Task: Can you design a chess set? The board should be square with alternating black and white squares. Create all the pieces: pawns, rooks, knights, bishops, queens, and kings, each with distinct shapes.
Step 289:
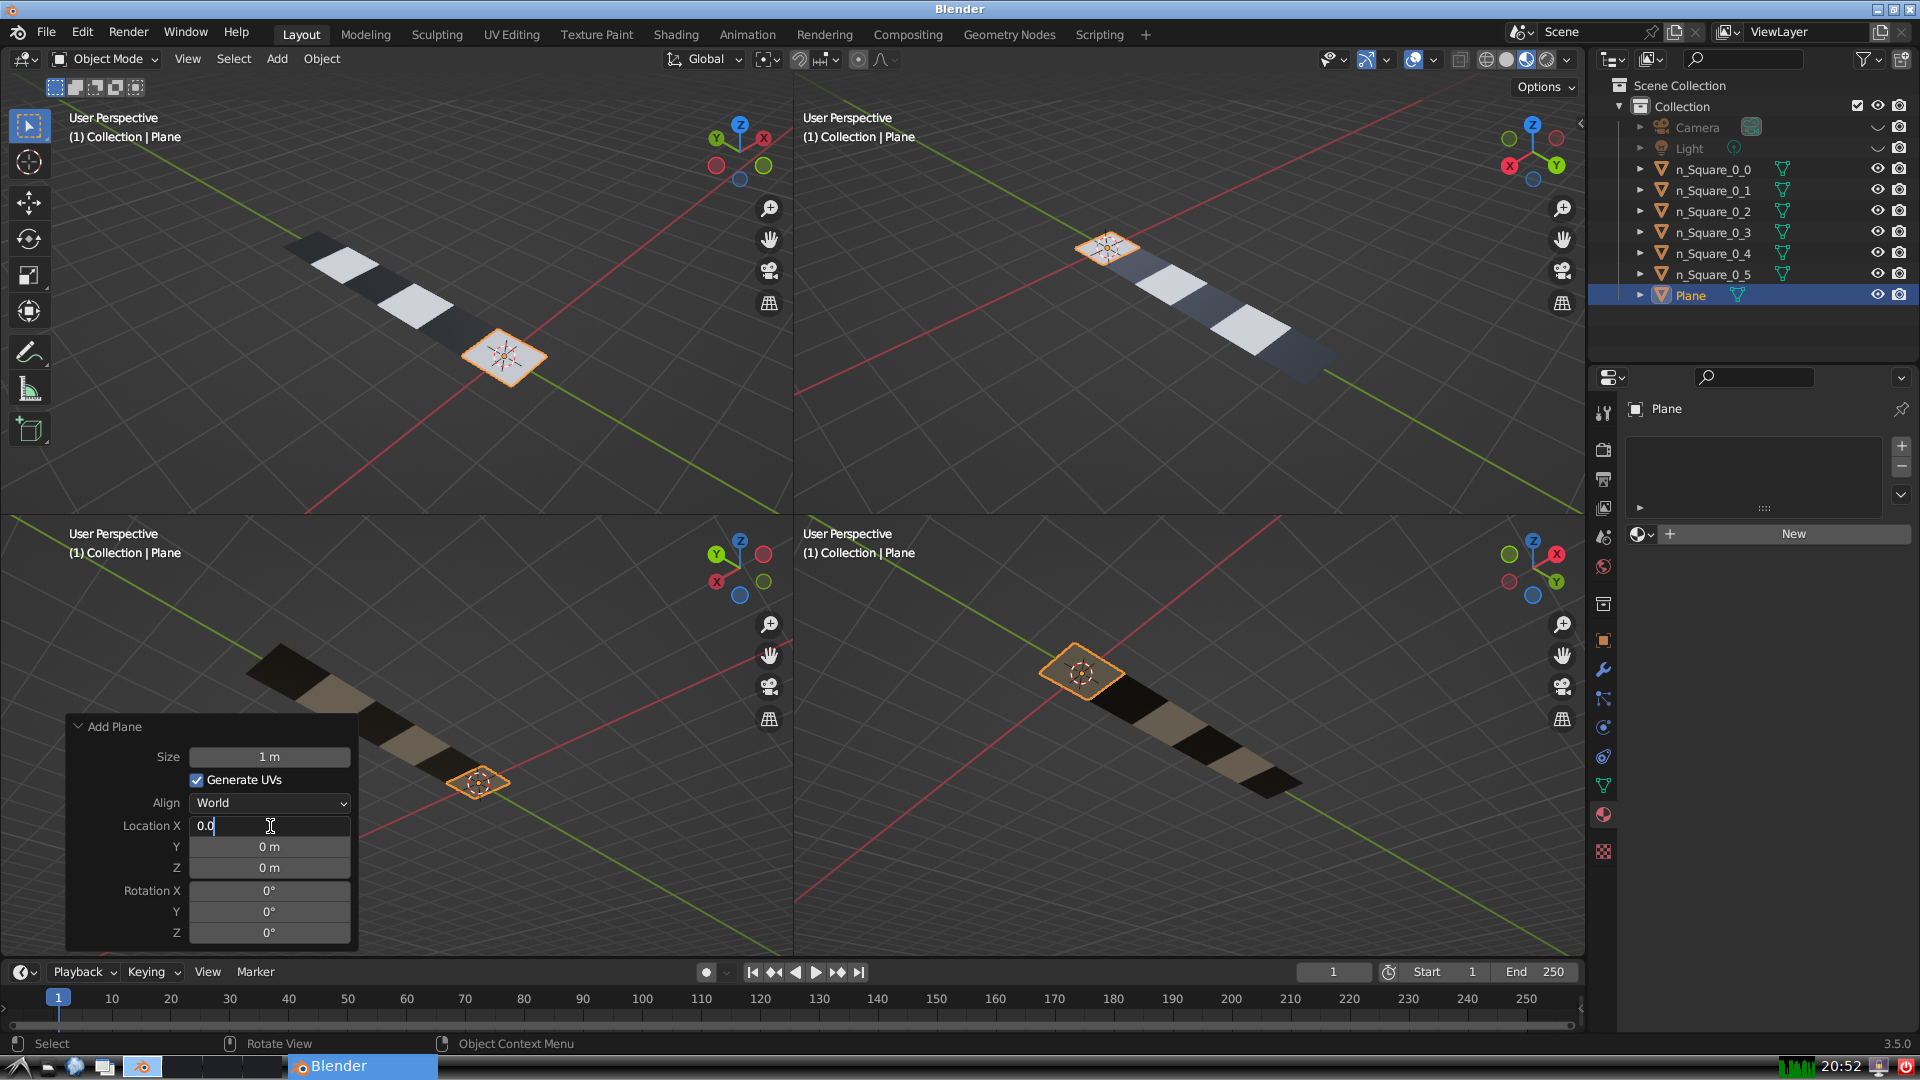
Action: {"key_press": ['Return']}